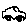
Label: car